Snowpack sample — Loveland Pass, Silver Plume, Colorado, USA (1/12/25, 11:40 AM MST)
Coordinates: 39.66, -105.88
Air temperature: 7 °F
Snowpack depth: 140 cm
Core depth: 10 cm
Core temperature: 41 °F
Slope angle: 11°, slope face: 30°
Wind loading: high
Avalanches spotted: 2
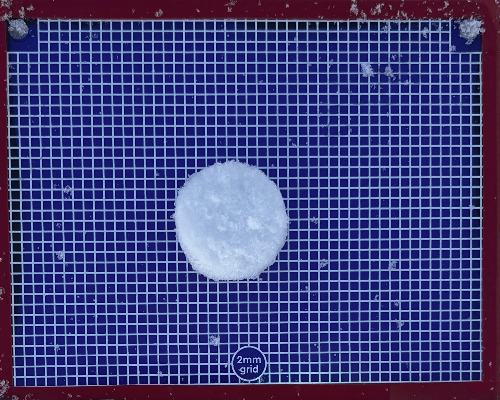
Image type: profile
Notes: Pilot using slightly modified coring method that took too large segment for snow profile picturing, advised not to use in higher level models. Two avalanche on south face nearby, partially cloudy with light snow in the last 24 hours. Lots of wind loading on eastern features.